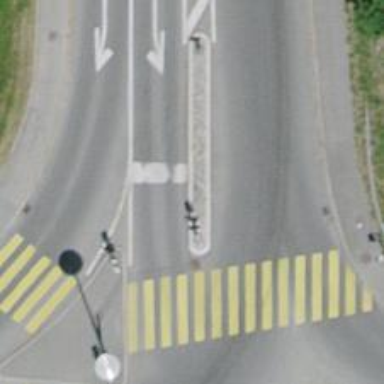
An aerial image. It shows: Asphalt footway with uncontrolled crossing. The crossing has island and markings.